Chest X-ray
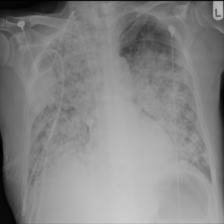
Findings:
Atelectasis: negative
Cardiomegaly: negative
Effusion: negative
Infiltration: positive
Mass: positive
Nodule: negative
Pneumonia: negative
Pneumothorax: negative
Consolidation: negative
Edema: negative
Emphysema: negative
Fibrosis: negative
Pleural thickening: negative
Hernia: negative